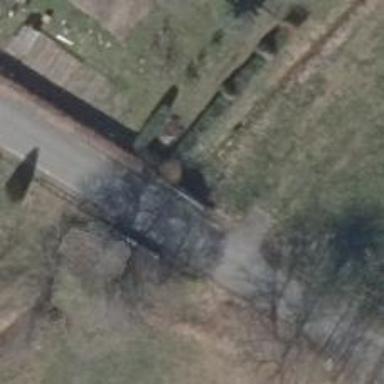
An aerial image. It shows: Culvert tunnel.